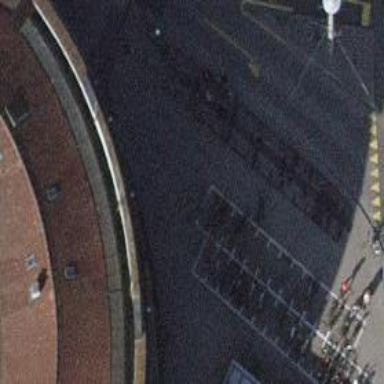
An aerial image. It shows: Bicycle rental facility.